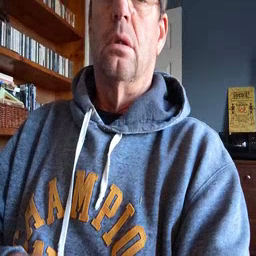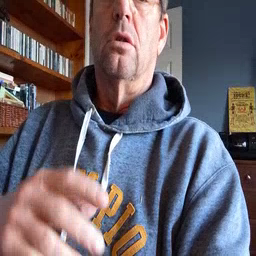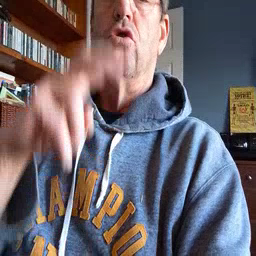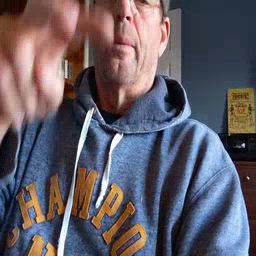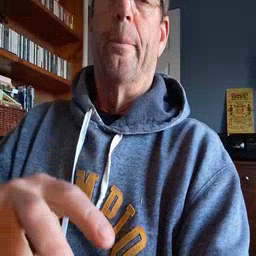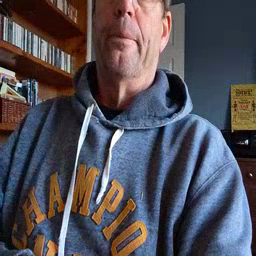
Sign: jump